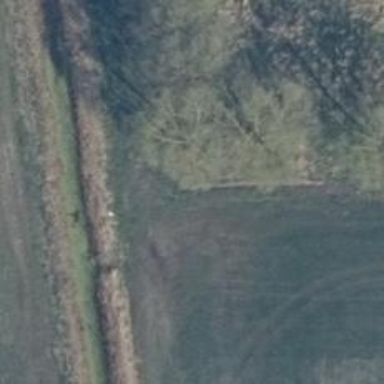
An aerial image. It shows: Row of trees in natural setting.